Question: I have been looking around and trying for a few days, but i just cant seem to get it 100% right... i am trying to achieve the following effect with css3 gradient:

the closest i have gotten is <URL>:
'''
html {
background:
linear-gradient(80deg, transparent 50%, #ddd 50%, #ddd),
linear-gradient(90deg, transparent 50%, #ddd 50%, #ddd),
linear-gradient(82deg, transparent 50%, #eee 50%, #eee),
linear-gradient(67deg, transparent 50%, #ddd 50%, #ddd),
linear-gradient(52deg, transparent 50%, #eee 50%, #eee),
linear-gradient(37deg, transparent 50%, #ddd 50%, #ddd),
linear-gradient(22deg, transparent 50%, #eee 50%, #eee),
linear-gradient(7deg, transparent 50%, #ddd 50%, #ddd),
linear-gradient(-8deg, transparent 50%, #eee 50%, #eee),
linear-gradient(-23deg, transparent 50%, #ddd 50%, #ddd),
linear-gradient(-38deg, transparent 50%, #eee 50%, #eee),
linear-gradient(-53deg, transparent 50%, #ddd 50%, #ddd),
linear-gradient(-68deg, transparent 50%, #eee 50%, #eee),
linear-gradient(-83deg, transparent 50%, #ddd 50%, #ddd);
background-position: center -100%;
background-color: #eee;
background-size: 100% 200%;
min-height: 100%;
}
'''
I will continue attempting it.. any help is greatly Appreciated though.
There has to be a better/reusable way of doing this... looking into a scss solution, here is what i have thus far:
'''
.sunburst {
@for $ray from 1 through 26 {
$color: #eee;
$degree: 7;
@if $ray%2 == 0 {
$color: #ddd;
}
background:linear-gradient($degree+deg, transparent 50%, $color 50%, $color),
}
}
'''
Now its just the actual maths behind it i am trying to figure out... attempting to steal logic from <URL>, but kind of difficult if your as terrible at maths as i am...
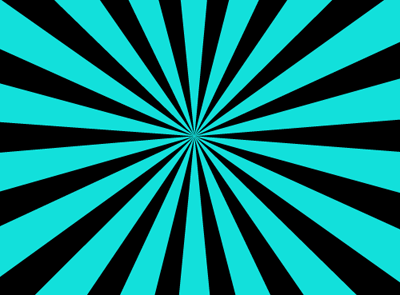
Answer: You could use ':before' and ':after' :pseudo-elements to get this effect.
'''
html, body {
width: 100%;
height: 100%;
margin: 0;
}
#grad {
position: relative;
width: 100%;
height: 100%;
}
#grad:after, #grad:before {
content: '';
position: absolute;
background: linear-gradient(90deg, transparent 50%, black 50%, black), linear-gradient(82deg, transparent 50%, #12E0DB 50%, #12E0DB), linear-gradient(67deg, transparent 50%, #000000 50%, #000000), linear-gradient(52deg, transparent 50%, #12E0DB 50%, #12E0DB), linear-gradient(37deg, transparent 50%, #000000 50%, #000000), linear-gradient(22deg, transparent 50%, #12E0DB 50%, #12E0DB), linear-gradient(7deg, transparent 50%, #000000 50%, #000000), linear-gradient(-8deg, transparent 50%, #12E0DB 50%, #12E0DB), linear-gradient(-23deg, transparent 50%, #000000 50%, #000000), linear-gradient(-38deg, transparent 50%, #12E0DB 50%, #12E0DB), linear-gradient(-53deg, transparent 50%, #000000 50%, #000000), linear-gradient(-68deg, transparent 50%, #12E0DB 50%, #12E0DB), linear-gradient(-83deg, transparent 50%, #000000 50%, #000000), linear-gradient(-90deg, transparent 50%, #12E0DB 50%, #12E0DB);
background-position: 0% 0%;
background-size: 200% 100%;
height: 100%;
width: 50%;
}
#grad:before {
left: 50%;
transform: rotate(180deg);
}
'''
'''
<div id="grad"></div>
'''